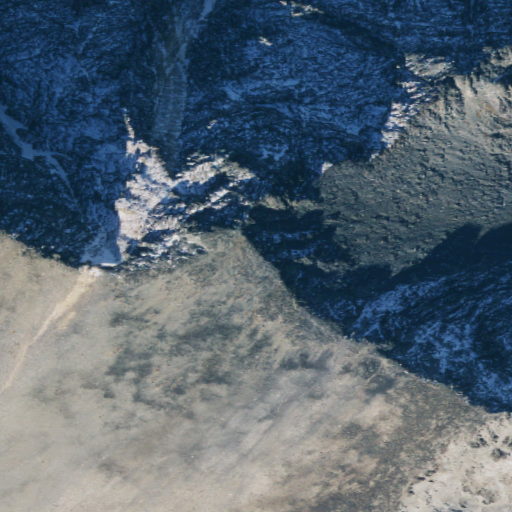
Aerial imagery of mountain in Washington named Robinson Mountain containing only barren land